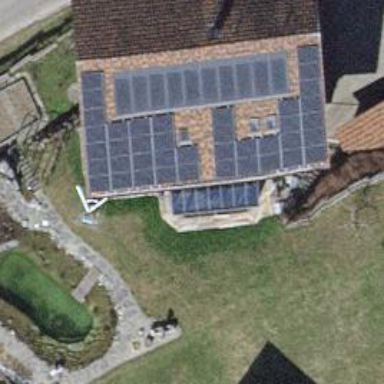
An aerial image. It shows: Solar power generator using photovoltaic method with solar photovoltaic panel types.